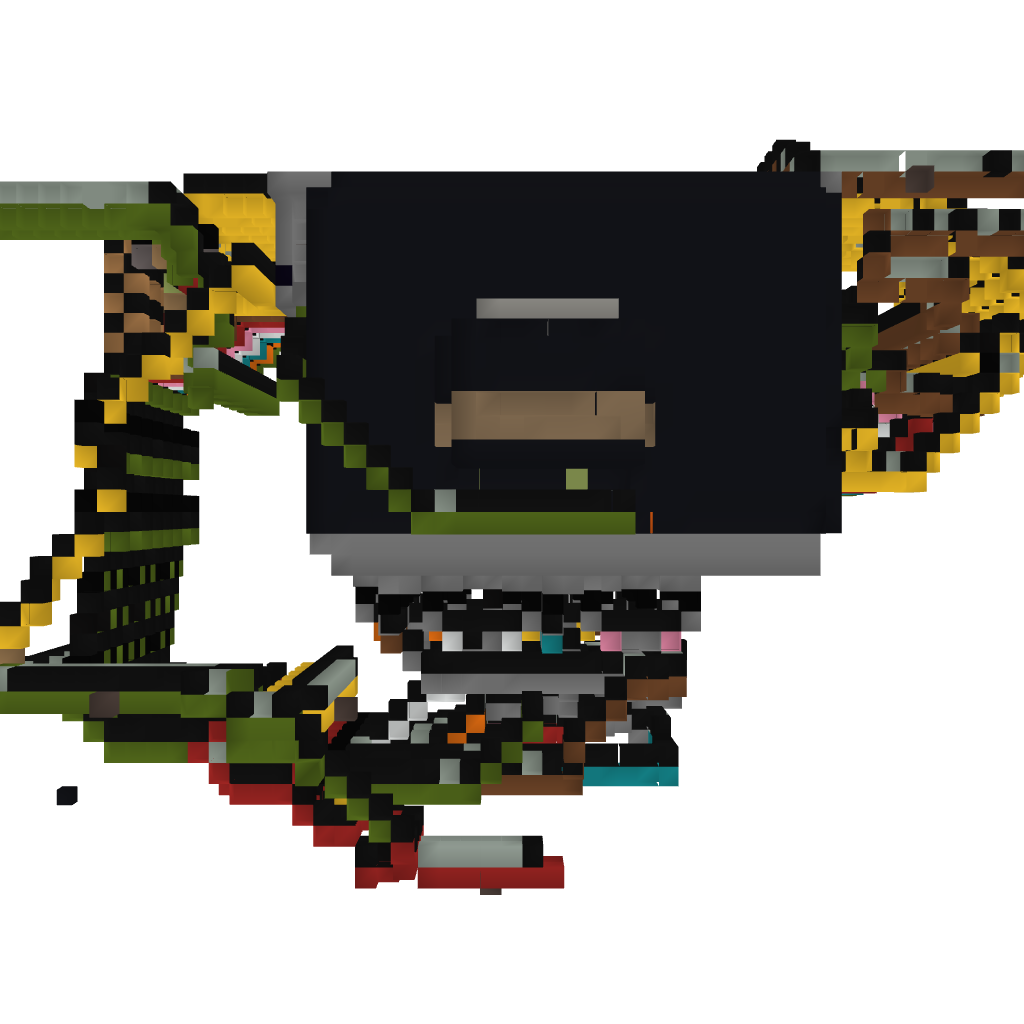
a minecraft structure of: Musical Chairs